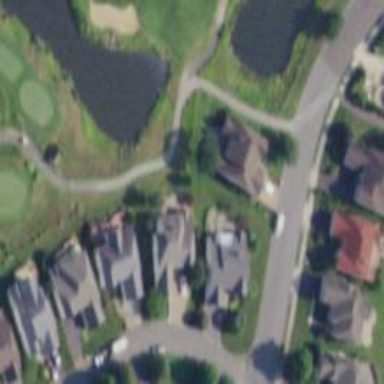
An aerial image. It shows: Pathway for golfing.